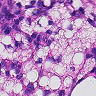
Metastatic tissue present: no